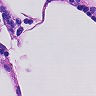
Metastatic tissue present: no